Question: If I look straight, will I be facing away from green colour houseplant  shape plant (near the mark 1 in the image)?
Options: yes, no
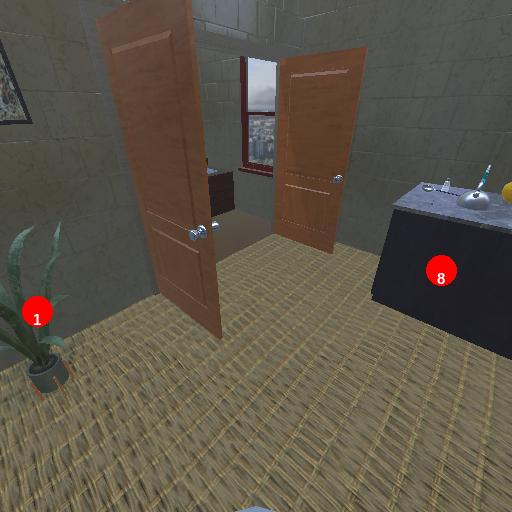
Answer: yes